【题型】填空题　【知识点】平面几何　【难度】easy
如图是一个零件的剖面图，已知零件的外径为 $10\text{cm}$，为求出它的厚度 $x$，现用一个交叉卡钳（$AC$ 和 $BD$ 的长相等）去测量零件的内孔直径 $AB$。如果 $\frac{OC}{OA} = \frac{OD}{OB} = \frac{1}{3}$，且量得 $CD$ 的长是 $3\text{cm}$，那么零件的厚度 $x$ 是 \underline{\qquad\qquad} $\text{cm}$。

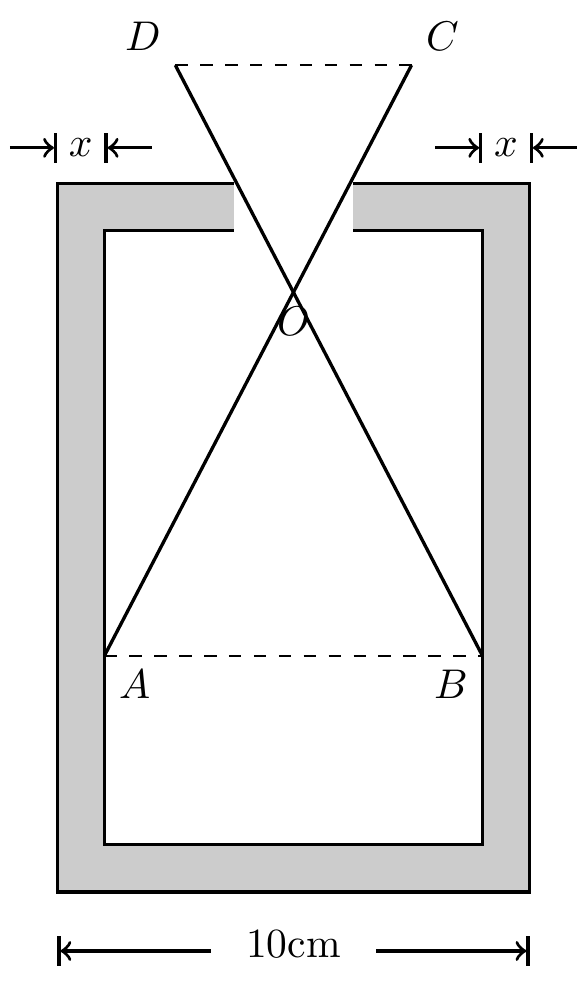
【解答】
解：
$\because \frac{OC}{OA} = \frac{OD}{OB} = \frac{1}{3}$，$\angle COD = \angle AOB$，

$\therefore \triangle COD \sim \triangle AOB$，

$\therefore \frac{CD}{AB} = \frac{1}{3}$。

$\because CD$ 的长是 $3\text{cm}$，

$\therefore AB = 9\text{cm}$。

$\because$ 零件的外径为 $10\text{cm}$，

$\therefore$ 零件的厚度为：$x = \frac{10 - 9}{2} = \frac{1}{2}(\text{cm})$，

故答案为：$\frac{1}{2}$。